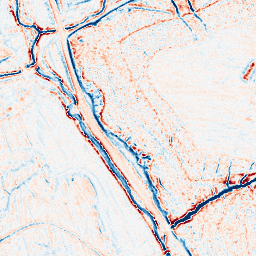
Category: edge_preserving
Decomposition family: bilateral
Decomposition parameters: d: 9
sigma_color: 25
sigma_space: 25
Upsampling method: regularized
Upsampling parameters: scale: 4
lambda_reg: 0.01
Upsampling scale: 4